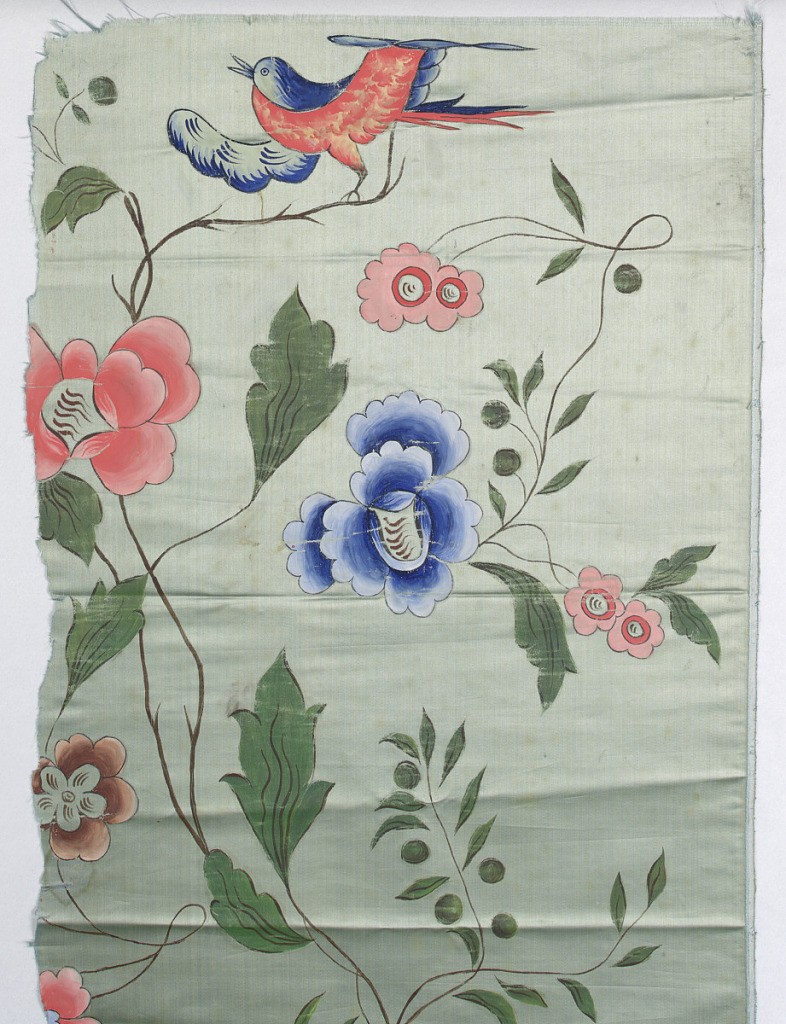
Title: Fragment
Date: early 19th century
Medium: silk Technique: painted
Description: Light green-blue satin, machine woven, painted in strong clear colors, probably in France in imitation of Chinese style; flowers, foliage, birds. Incomplete widths; left selvages present.